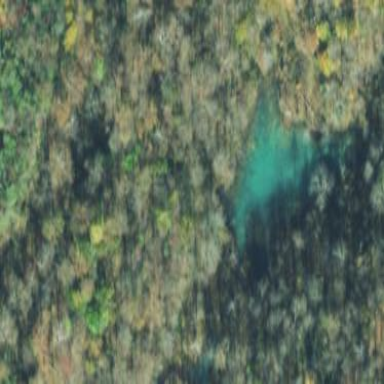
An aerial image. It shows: Pond with natural water.